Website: ulta-beauty
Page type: customer-info-address
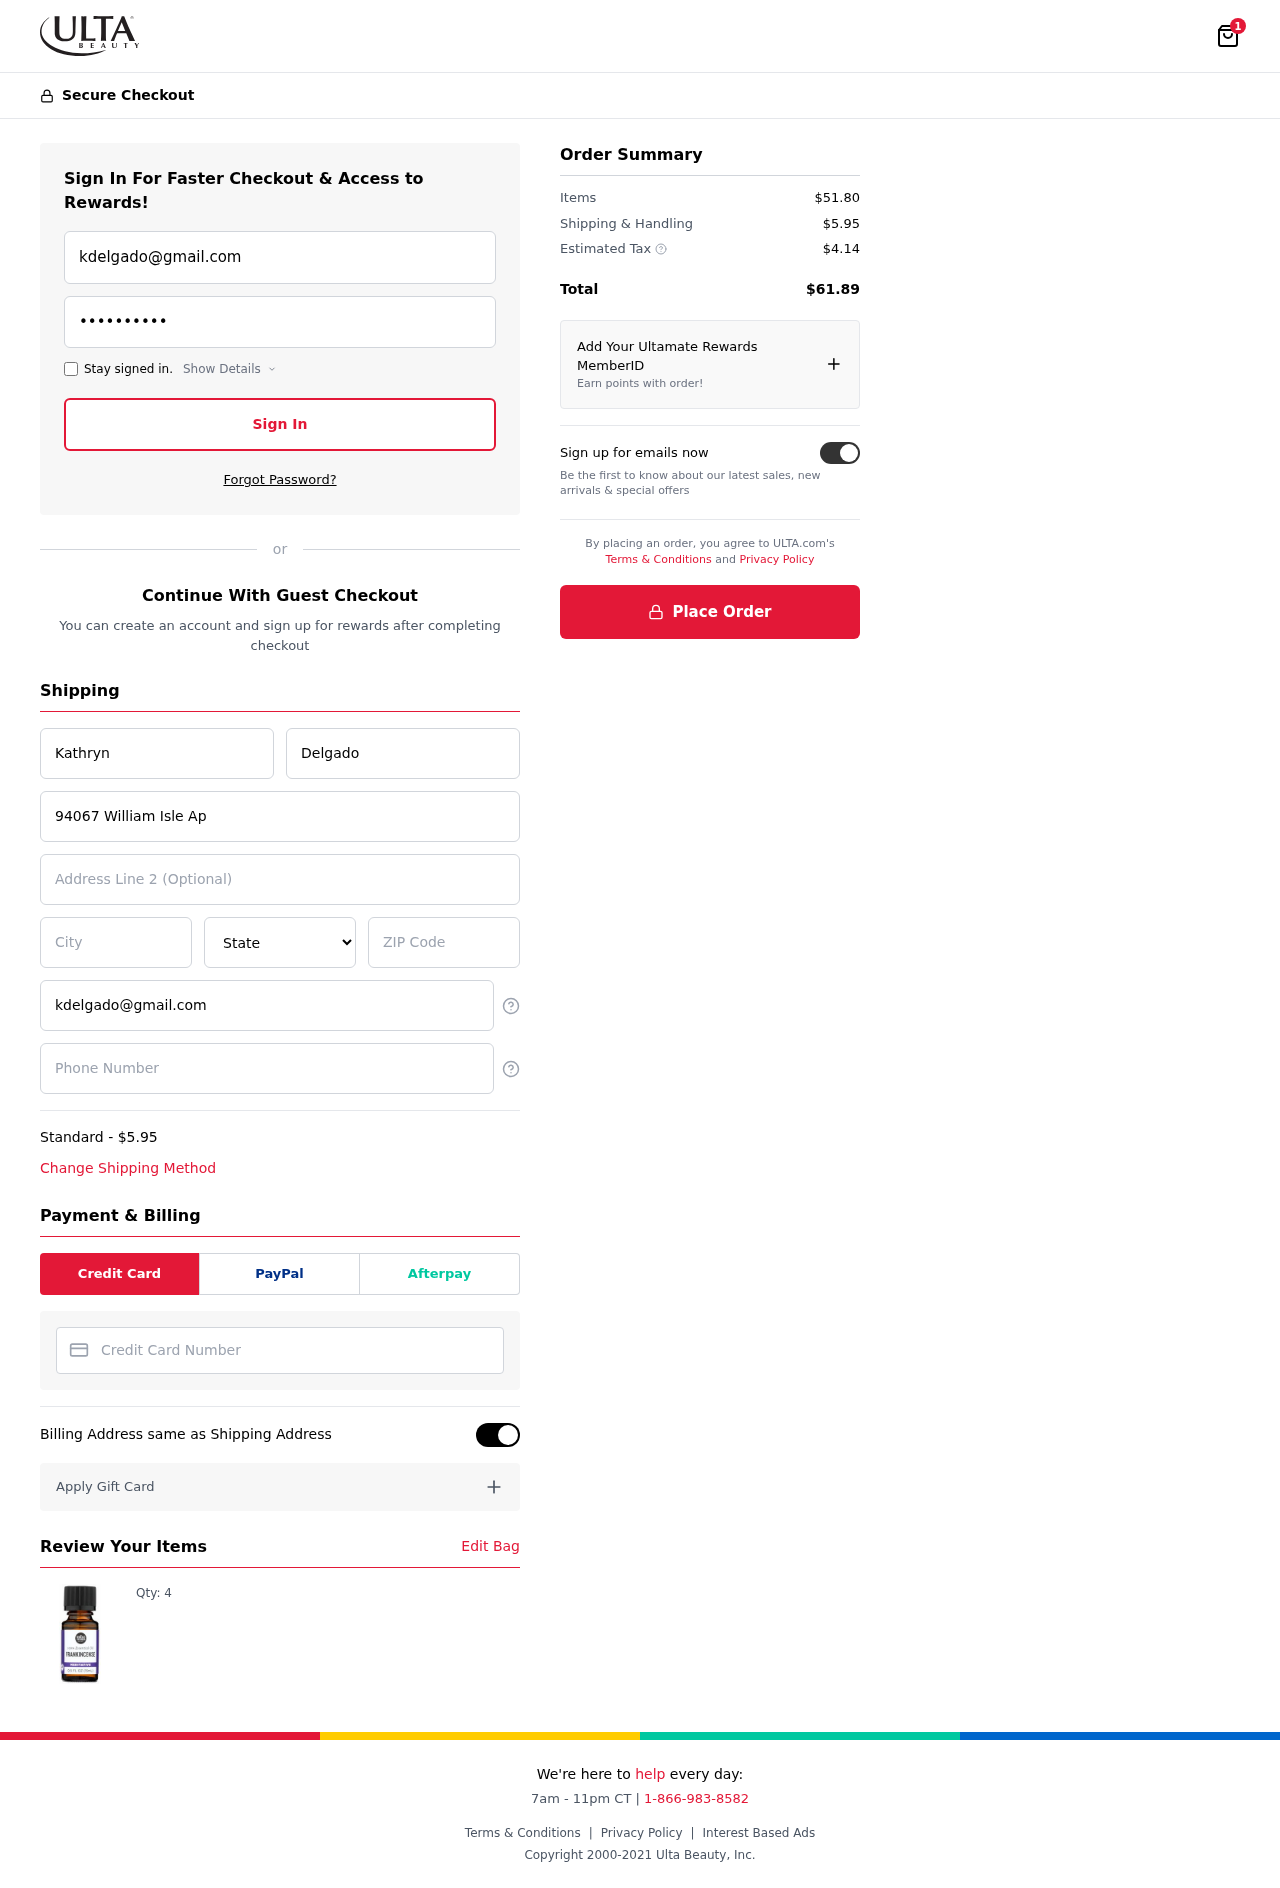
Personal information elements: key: PII_CARD_NUMBER
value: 6511 9891 6108 4366
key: PII_CITY
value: Mercerbury
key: PII_EMAIL
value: kdelgado@gmail.com
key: PII_FIRSTNAME
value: Kathryn
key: PII_LASTNAME
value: Delgado
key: PII_PHONE
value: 6997854032
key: PII_POSTCODE
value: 09628
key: PII_STATE
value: GU
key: PII_STREET
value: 94067 William Isle Apt. 472
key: PII_STREET2
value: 715 Hatfield Summit Apt. 160
Product elements: key: PRODUCT1_QUANTITY
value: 4
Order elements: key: ORDER_NUM_ITEMS
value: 1
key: ORDER_SHIPPING_COST
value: $5.95
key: ORDER_ITEMS_TOTAL
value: $51.80
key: ORDER_SHIPPING_COST2
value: $5.95
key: ORDER_TAX
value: $4.14
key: ORDER_TOTAL
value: $61.89